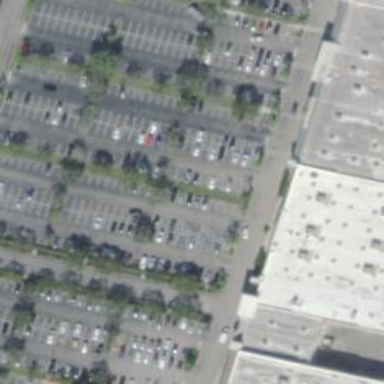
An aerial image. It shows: Parking space is available.